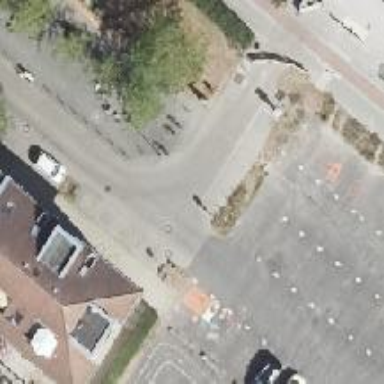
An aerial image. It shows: Taxi stand.